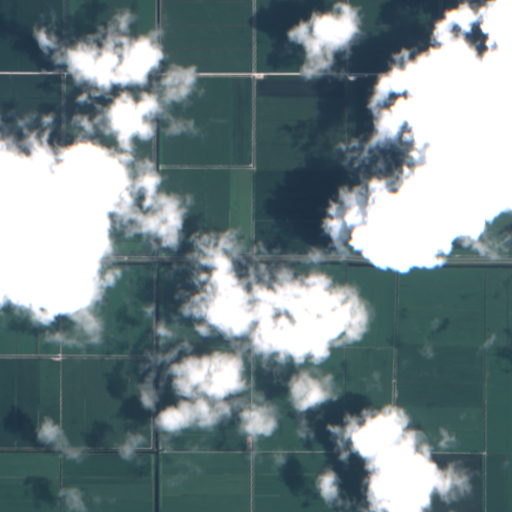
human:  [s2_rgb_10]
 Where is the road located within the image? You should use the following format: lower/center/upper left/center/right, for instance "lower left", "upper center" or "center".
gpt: There is no road in the image.